Field crop: maize
Growth stage: 2
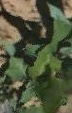
Species: maize